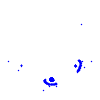
Particle: electron